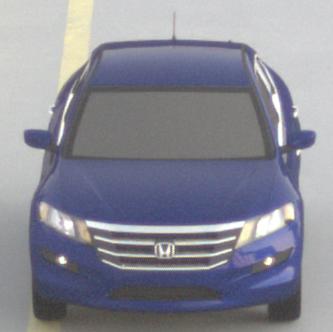
Make: Honda
Model: Crosstour
Detailed model: -
Model produced from: 2009
Model produced until: 2012
Doors: 4
Color: blue
Road condition: dry road
Daytime: sunrise or sunset
Contrast: low contrast